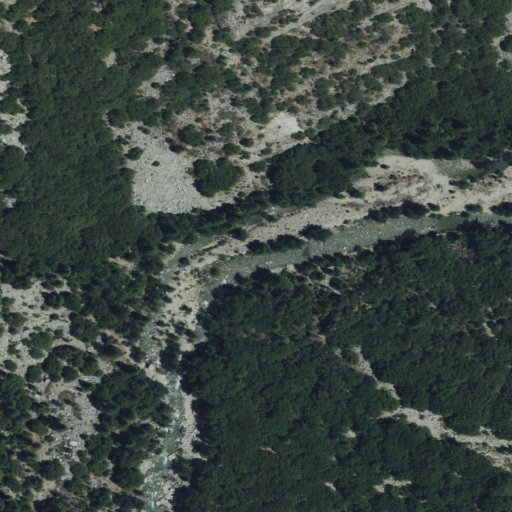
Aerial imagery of valley in California named Blue Canyon containing evergreen forest, shrub, and deciduous forest